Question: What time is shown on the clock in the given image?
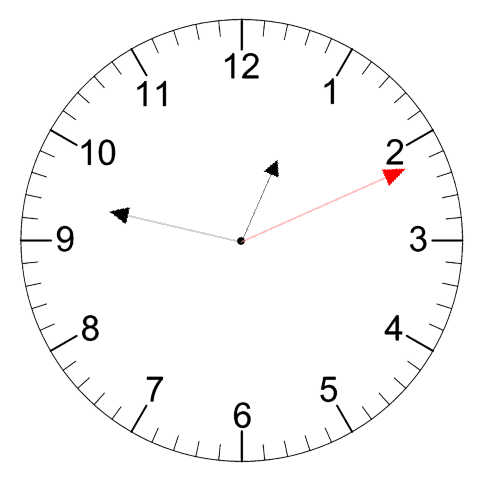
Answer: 12:47:11